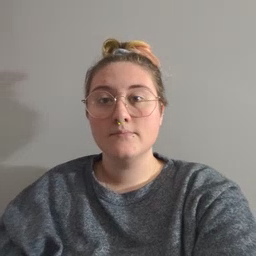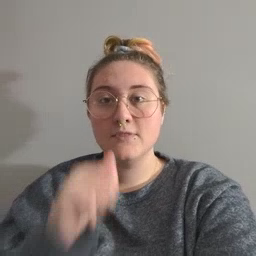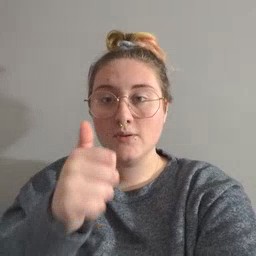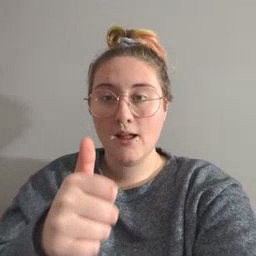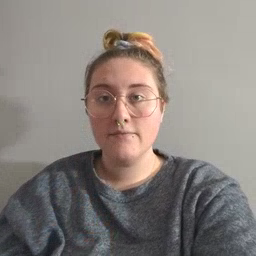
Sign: yourself